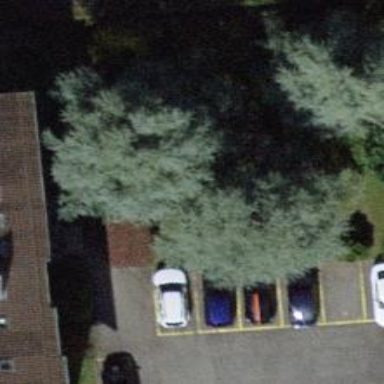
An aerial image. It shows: Urban tree with needle-leaved evergreen.